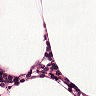
Metastatic tissue present: no